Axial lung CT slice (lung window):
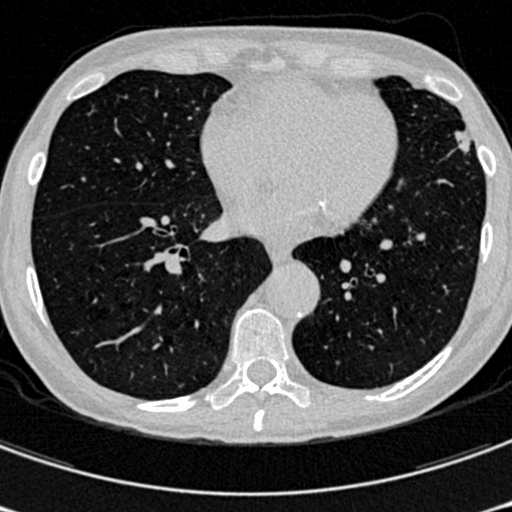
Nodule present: no